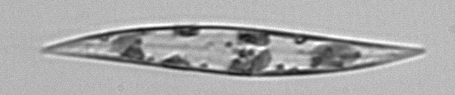
Label: Pleurosigma